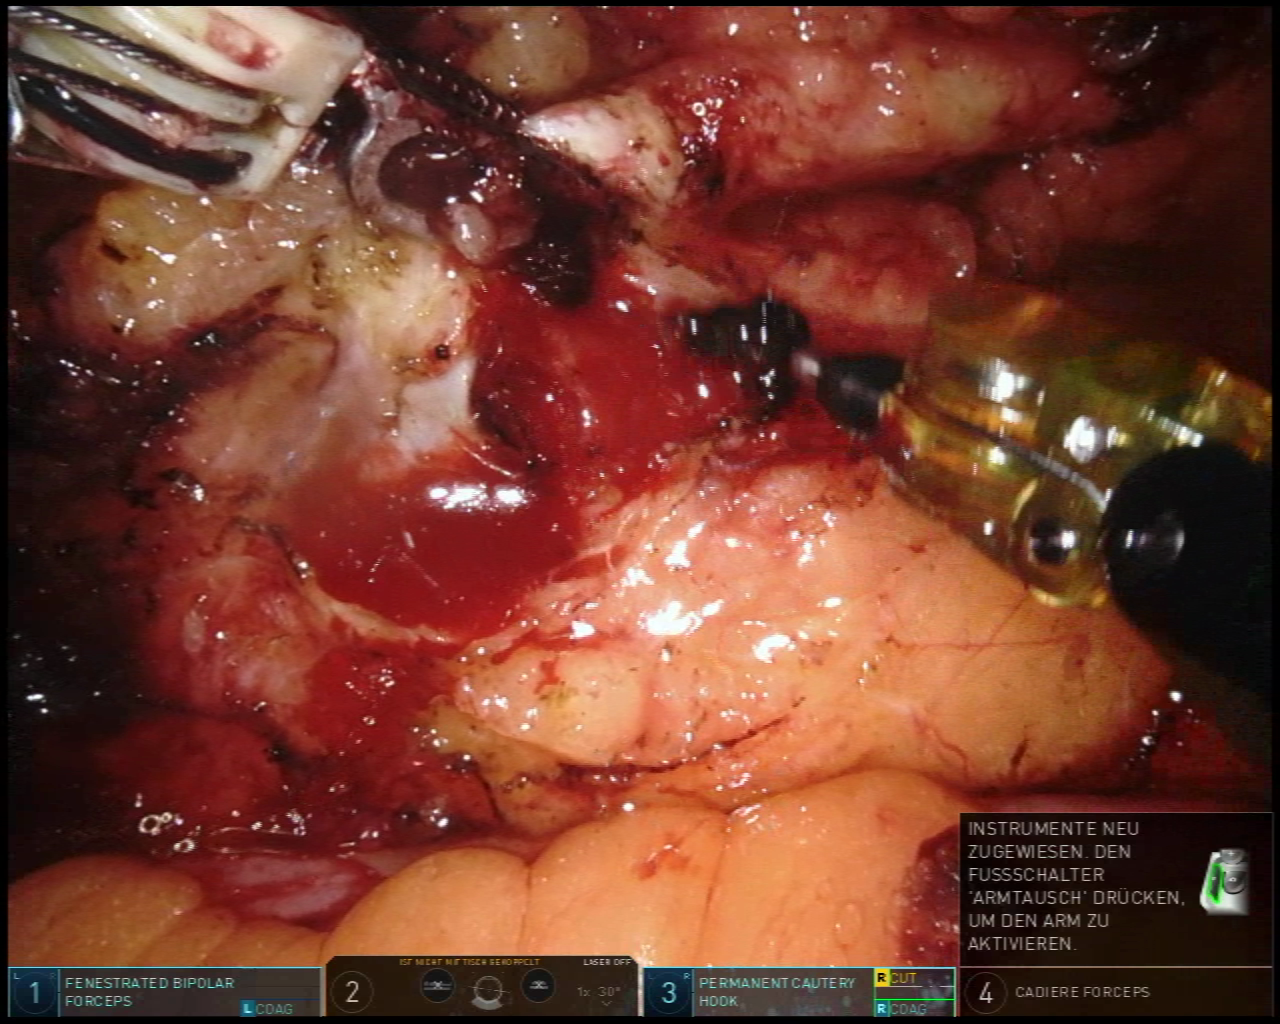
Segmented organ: inferior_mesenteric_artery
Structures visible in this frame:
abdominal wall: no
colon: yes
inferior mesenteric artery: yes
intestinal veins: no
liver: no
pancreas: no
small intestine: no
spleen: no
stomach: no
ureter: no
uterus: no
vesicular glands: no